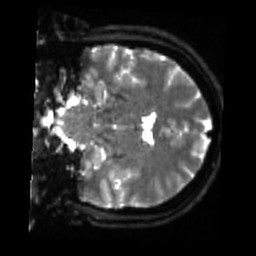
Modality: sbref
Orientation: coronal
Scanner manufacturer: siemens
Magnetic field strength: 3 T
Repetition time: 4 s
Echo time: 0.0594 s